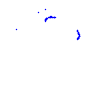
Particle: proton